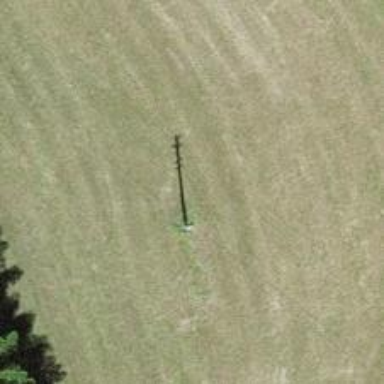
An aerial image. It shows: Power pole.